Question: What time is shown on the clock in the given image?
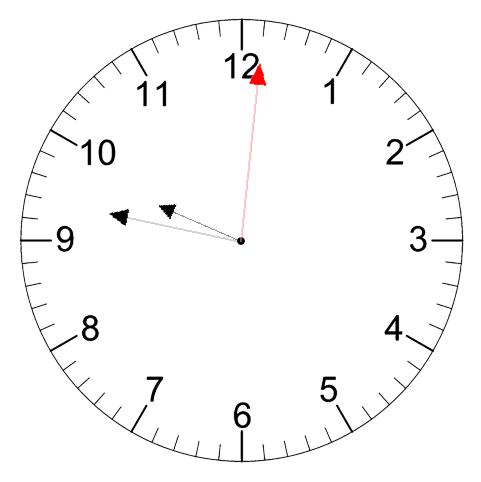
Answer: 09:47:01